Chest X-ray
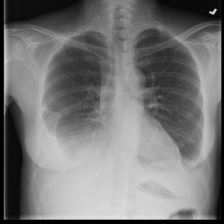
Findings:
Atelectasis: positive
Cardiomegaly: negative
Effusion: positive
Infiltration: positive
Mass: negative
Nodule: negative
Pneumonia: negative
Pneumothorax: negative
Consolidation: negative
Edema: negative
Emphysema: negative
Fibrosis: negative
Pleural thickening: negative
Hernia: negative